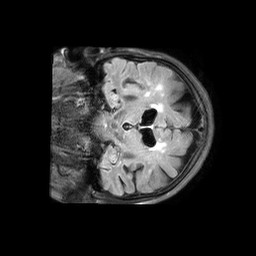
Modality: FLAIR
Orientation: coronal
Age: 87
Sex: female
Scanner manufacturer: philips
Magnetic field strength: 3 T
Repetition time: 11 s
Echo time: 0.12 s